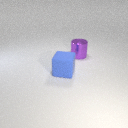
large blue rubber cube in front of large purple metal cylinder